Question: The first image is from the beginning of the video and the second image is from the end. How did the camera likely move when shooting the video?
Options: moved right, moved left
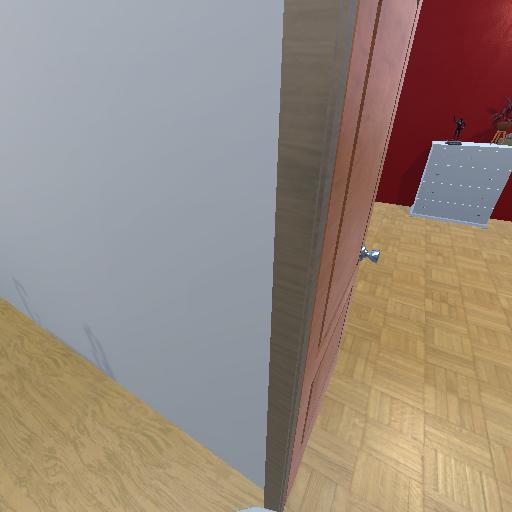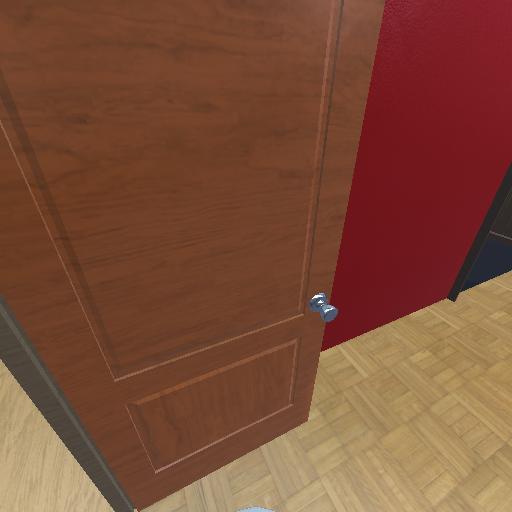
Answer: moved right